Question: What is the value of this measurement?
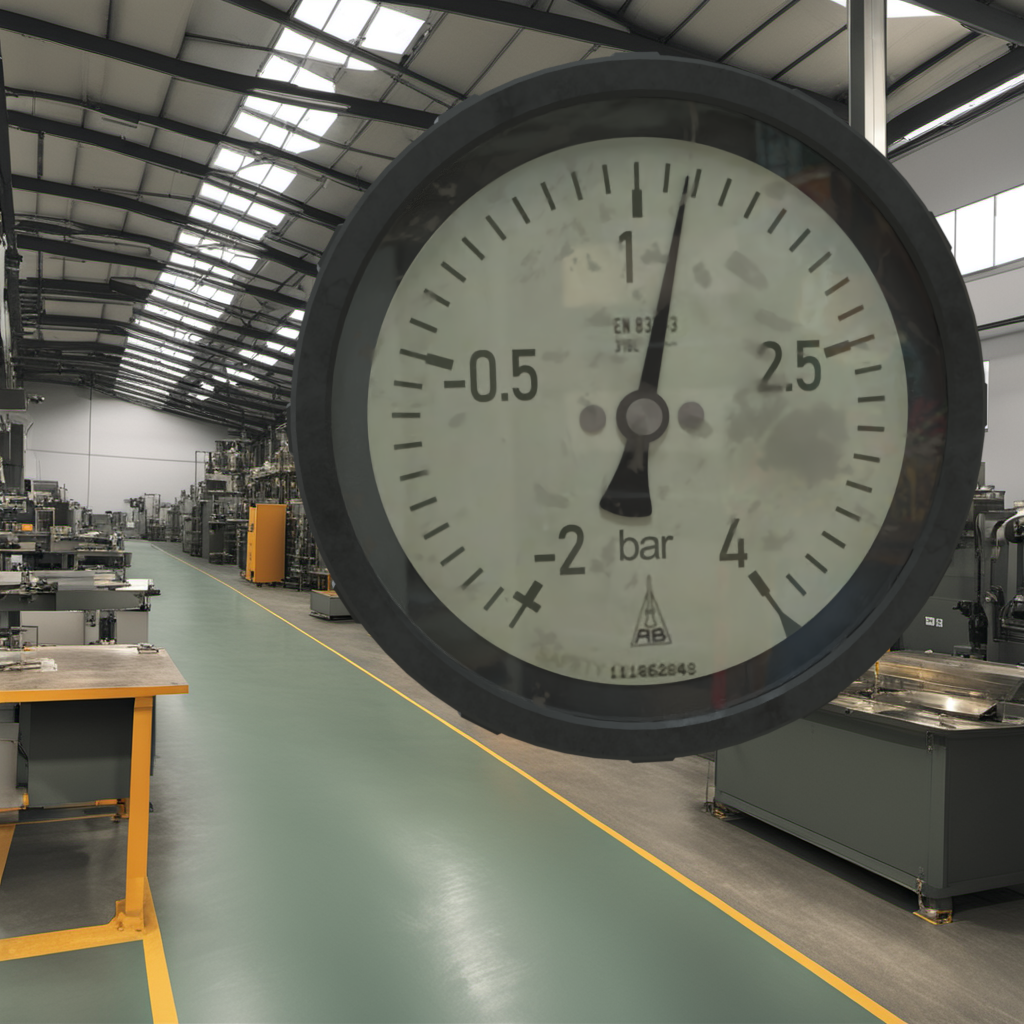
Answer: The result is 1.25
Question: What is the range of the measurement shown in the image?
Answer: The range is from -2 to 4
Question: What is the minimum and maximum value of this measurement?
Answer: The minimum value is -2 and the maximum value is 4